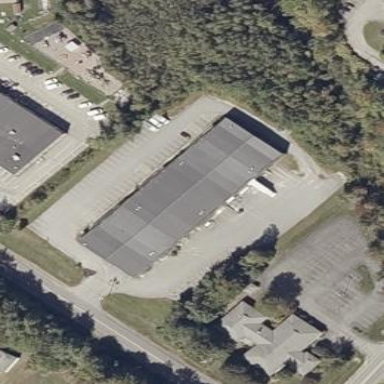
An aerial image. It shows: Commercial building.